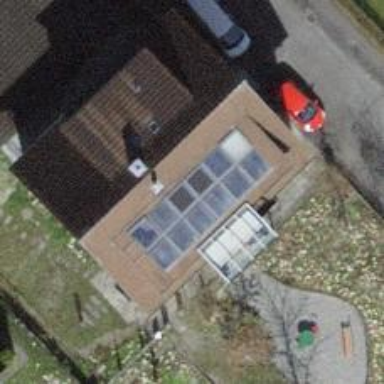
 consisting of solar photovoltaic panels."